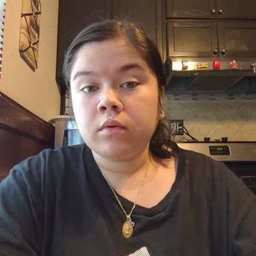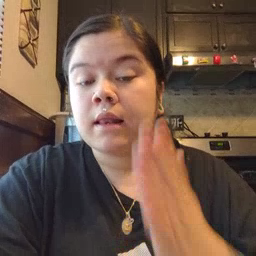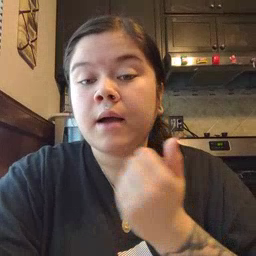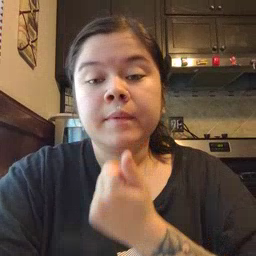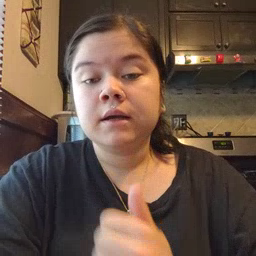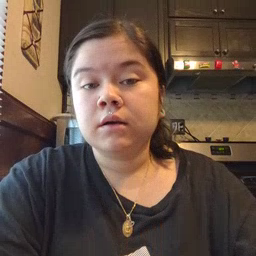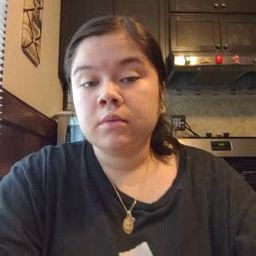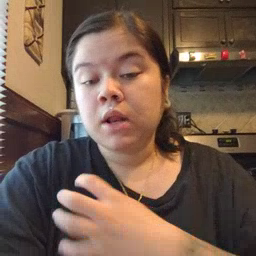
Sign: napkin